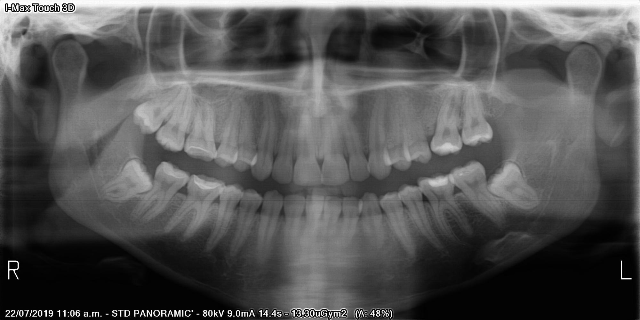
adult